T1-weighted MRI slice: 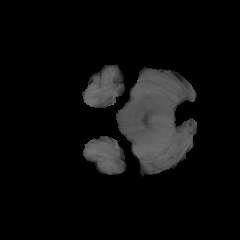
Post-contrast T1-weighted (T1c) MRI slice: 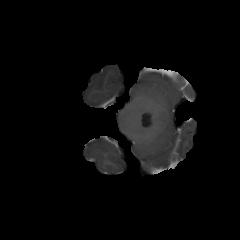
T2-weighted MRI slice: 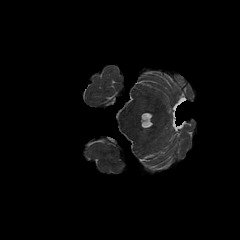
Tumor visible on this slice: no